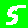
Digit: 5